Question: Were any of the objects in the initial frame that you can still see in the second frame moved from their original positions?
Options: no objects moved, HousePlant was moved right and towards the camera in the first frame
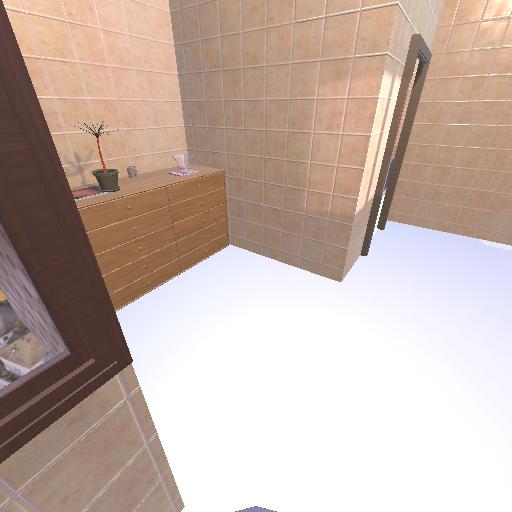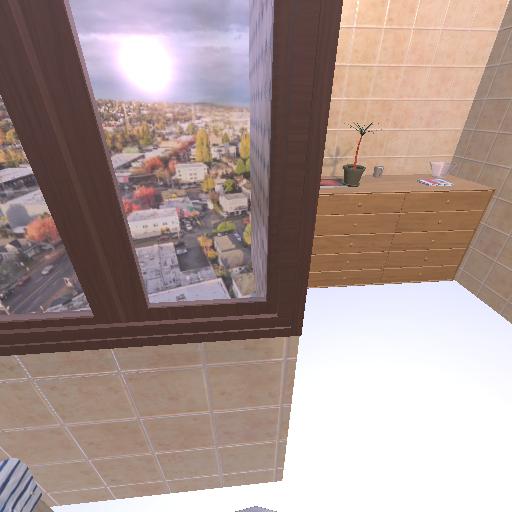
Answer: no objects moved